Aerial crown-view tile of a tropical tree (Barro Colorado Island, Panama), acquired 20250915:
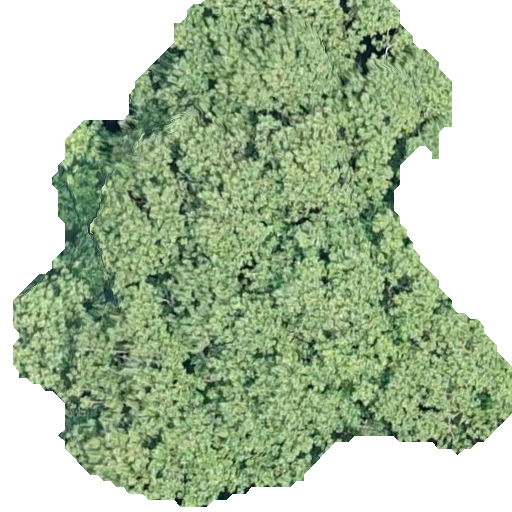
Species: Hieronyma alchorneoides
GBIF accepted scientific name: Hieronyma alchorneoides
Crown area: 253.568 m²